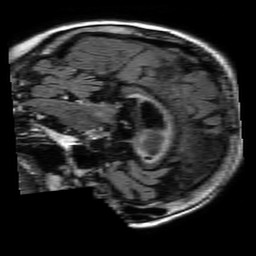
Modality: FLAIR
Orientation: sagittal
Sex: female
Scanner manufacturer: philips
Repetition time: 11 s
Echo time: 0.125 s